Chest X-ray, PA view. Patient: 59 years old, sex F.
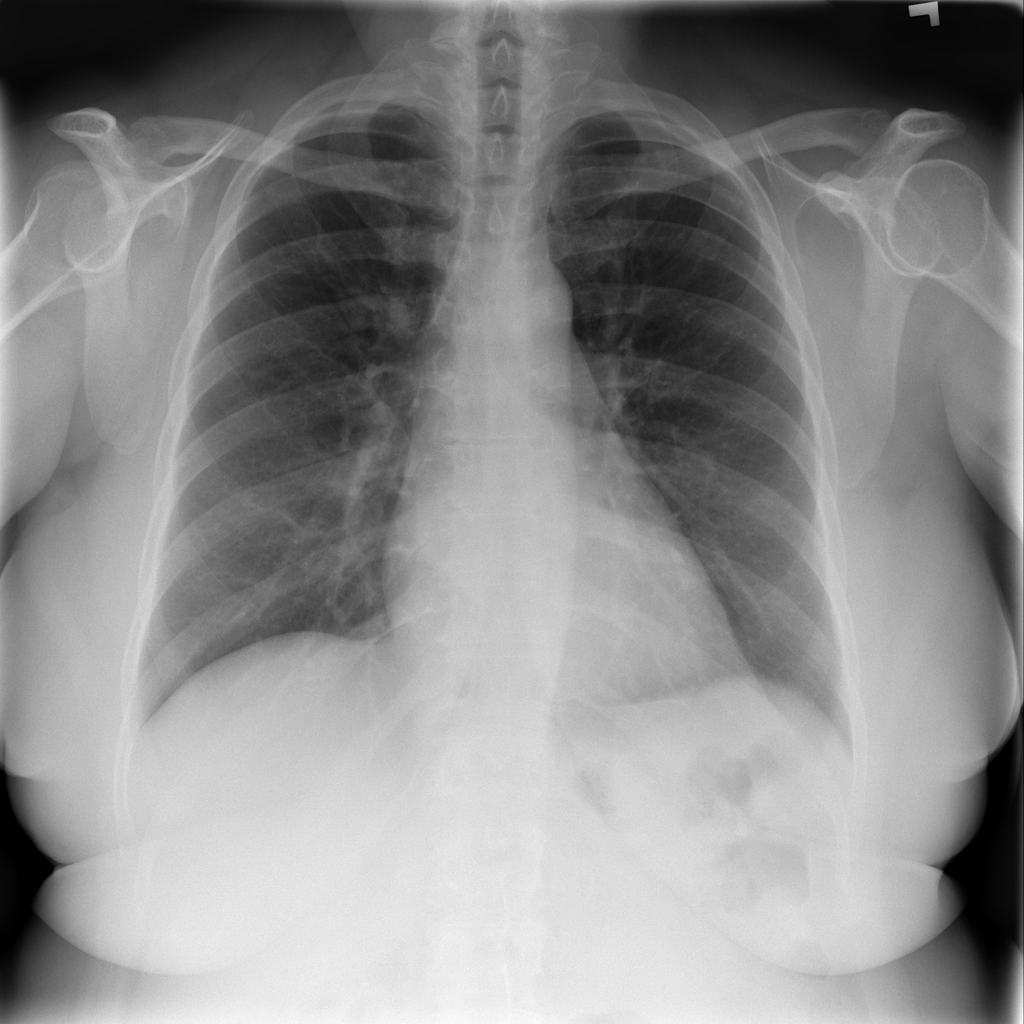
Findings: No Finding